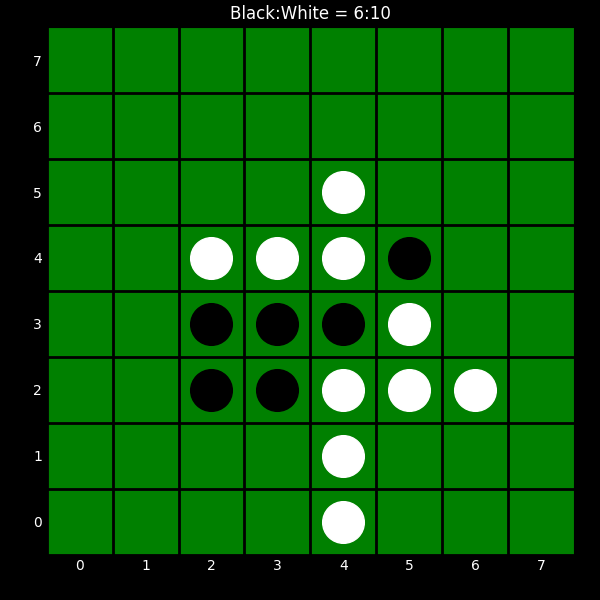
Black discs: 6
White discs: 10